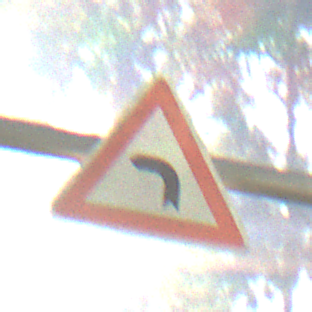
Verkehrszeichen: KurveLinks
Umgebung: Outdoor, Nature
Tageszeit: MorningAfternoon
Wetter: Clear
Licht: Natural
Jahreszeit: NotSpecified
Kontrast: HighContrast